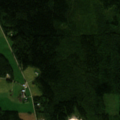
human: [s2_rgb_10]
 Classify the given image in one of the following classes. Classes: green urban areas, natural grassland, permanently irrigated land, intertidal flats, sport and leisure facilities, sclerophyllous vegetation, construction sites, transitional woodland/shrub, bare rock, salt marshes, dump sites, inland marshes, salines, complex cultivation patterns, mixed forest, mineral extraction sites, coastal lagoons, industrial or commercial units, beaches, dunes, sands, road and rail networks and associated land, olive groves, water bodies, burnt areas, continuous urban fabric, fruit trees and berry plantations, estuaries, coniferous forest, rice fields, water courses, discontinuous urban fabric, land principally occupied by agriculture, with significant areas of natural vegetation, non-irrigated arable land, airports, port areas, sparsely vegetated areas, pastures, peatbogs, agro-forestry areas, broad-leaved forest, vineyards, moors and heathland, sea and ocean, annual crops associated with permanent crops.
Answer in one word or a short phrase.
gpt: non-irrigated arable land, broad-leaved forest, coniferous forest, mixed forest, transitional woodland/shrub